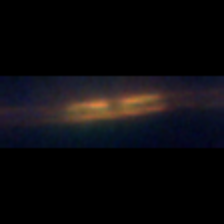
Taxon: Pennate
Group: Diatoms